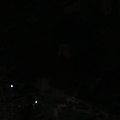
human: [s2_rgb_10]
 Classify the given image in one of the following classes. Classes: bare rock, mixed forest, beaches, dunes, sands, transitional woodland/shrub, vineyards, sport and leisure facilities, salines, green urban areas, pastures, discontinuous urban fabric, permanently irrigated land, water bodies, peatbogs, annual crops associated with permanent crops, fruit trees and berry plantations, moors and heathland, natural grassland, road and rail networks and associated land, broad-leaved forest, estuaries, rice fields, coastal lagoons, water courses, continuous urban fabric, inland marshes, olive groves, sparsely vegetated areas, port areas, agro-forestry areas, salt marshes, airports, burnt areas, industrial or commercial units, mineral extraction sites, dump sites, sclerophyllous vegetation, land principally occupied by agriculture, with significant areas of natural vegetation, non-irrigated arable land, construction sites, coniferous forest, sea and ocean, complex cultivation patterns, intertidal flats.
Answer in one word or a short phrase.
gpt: discontinuous urban fabric, industrial or commercial units, complex cultivation patterns, broad-leaved forest, coniferous forest, mixed forest